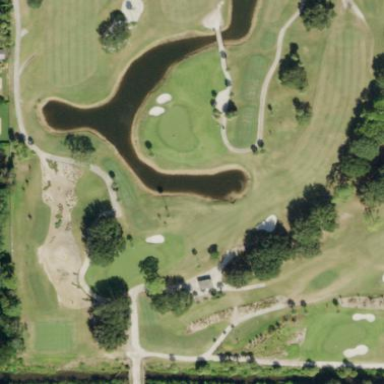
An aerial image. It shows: Grassy area designated as golf fairway.